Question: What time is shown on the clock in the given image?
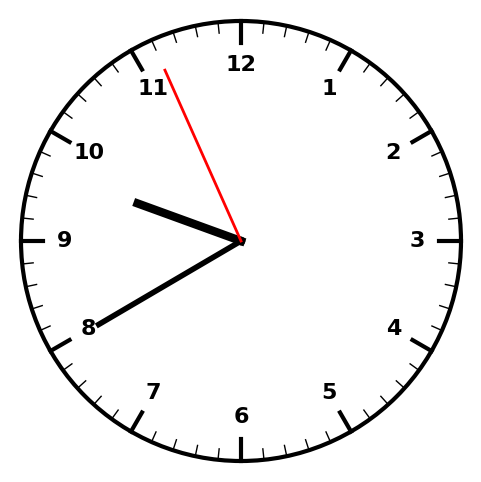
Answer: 09:39:56